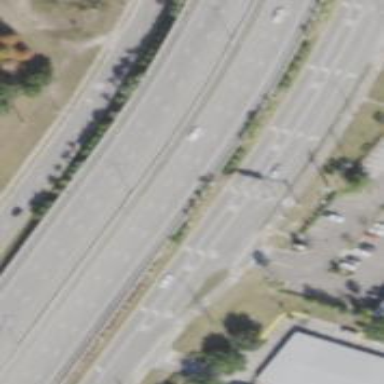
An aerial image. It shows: Primary link highway with cycle track.